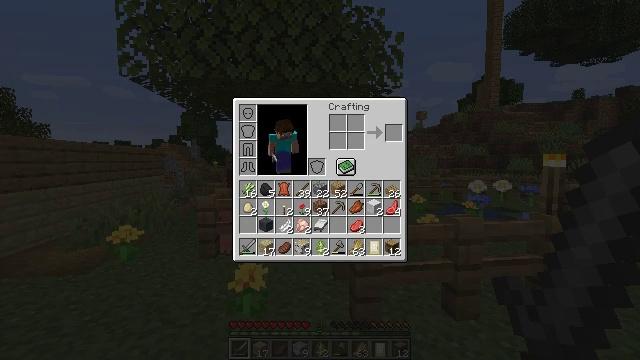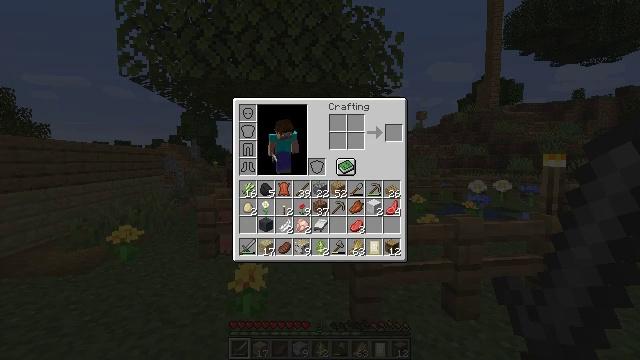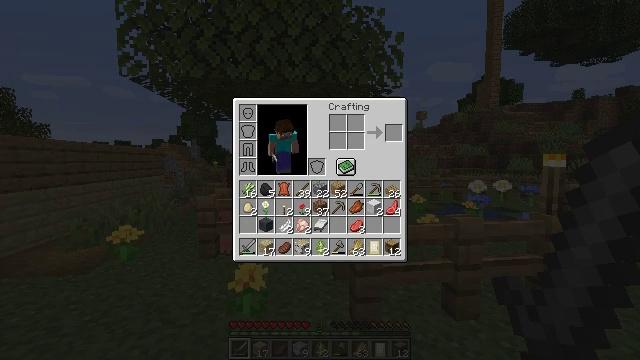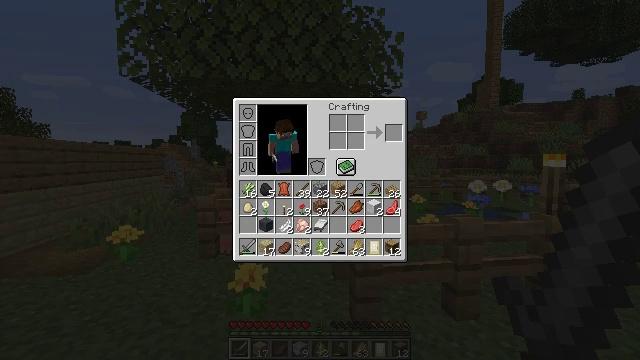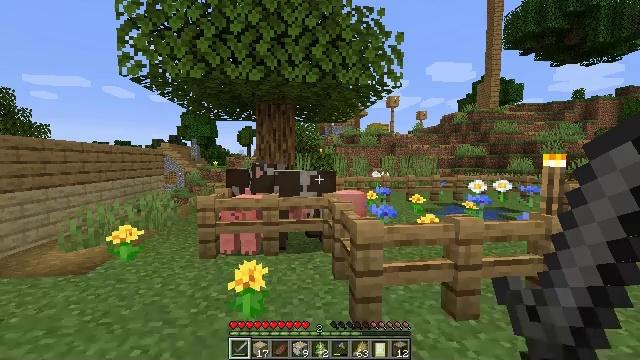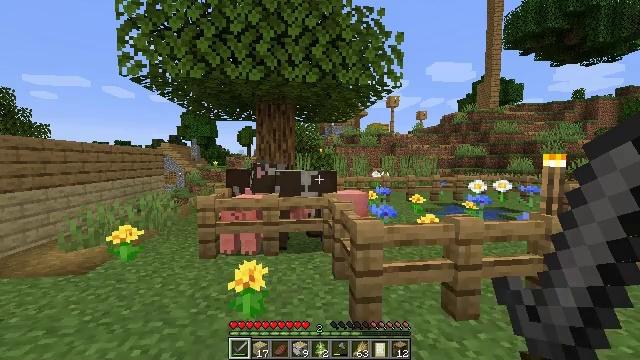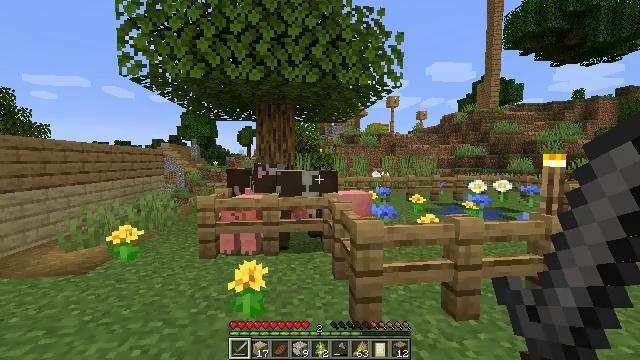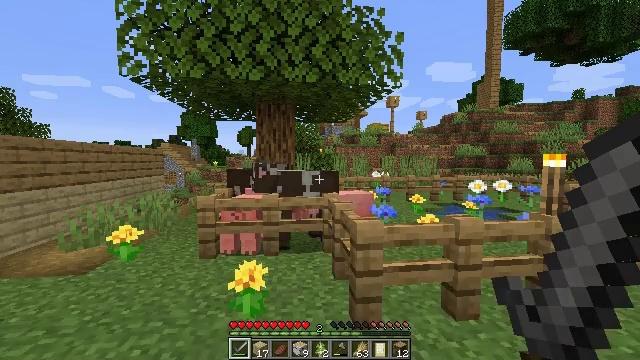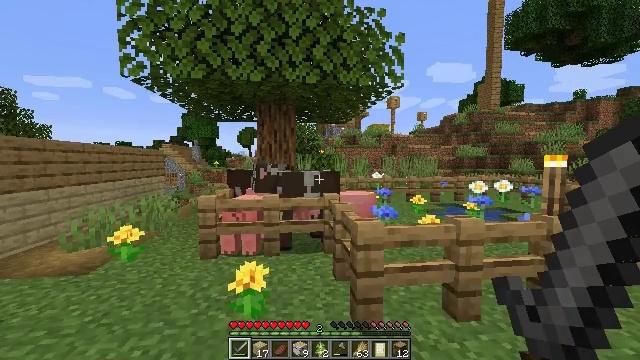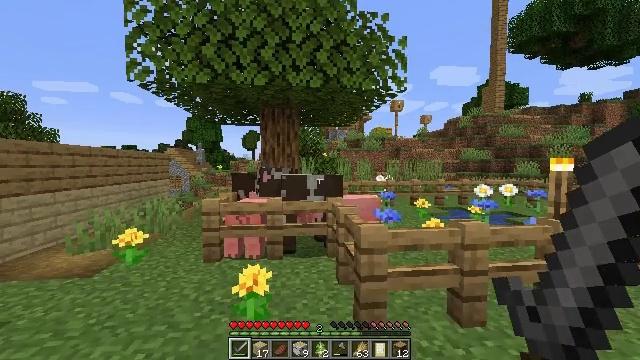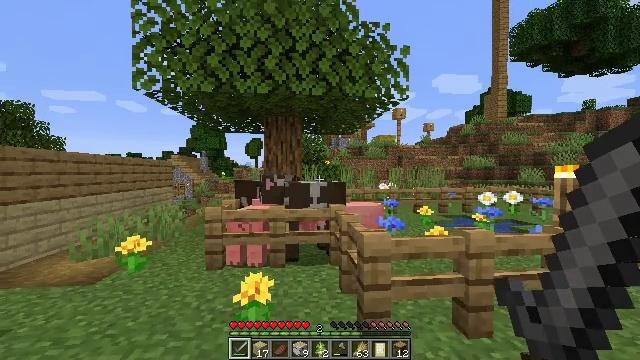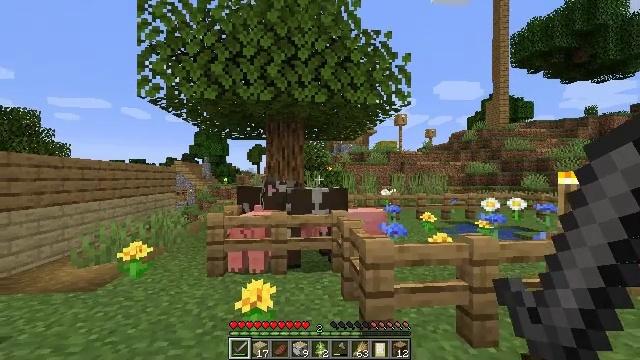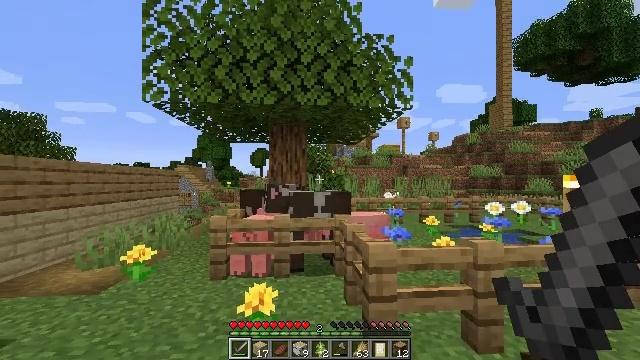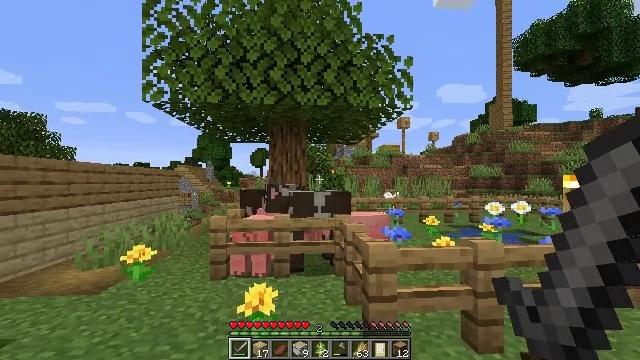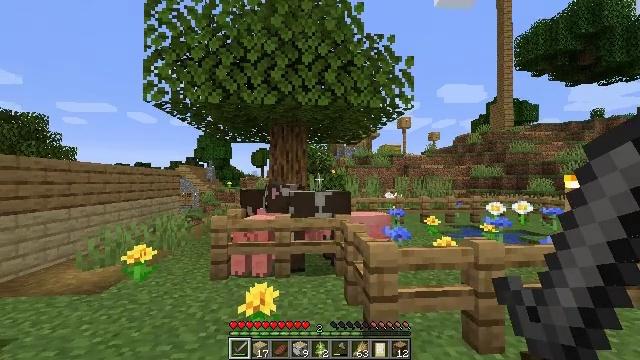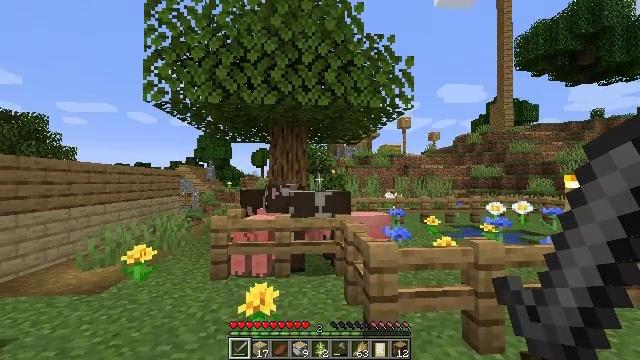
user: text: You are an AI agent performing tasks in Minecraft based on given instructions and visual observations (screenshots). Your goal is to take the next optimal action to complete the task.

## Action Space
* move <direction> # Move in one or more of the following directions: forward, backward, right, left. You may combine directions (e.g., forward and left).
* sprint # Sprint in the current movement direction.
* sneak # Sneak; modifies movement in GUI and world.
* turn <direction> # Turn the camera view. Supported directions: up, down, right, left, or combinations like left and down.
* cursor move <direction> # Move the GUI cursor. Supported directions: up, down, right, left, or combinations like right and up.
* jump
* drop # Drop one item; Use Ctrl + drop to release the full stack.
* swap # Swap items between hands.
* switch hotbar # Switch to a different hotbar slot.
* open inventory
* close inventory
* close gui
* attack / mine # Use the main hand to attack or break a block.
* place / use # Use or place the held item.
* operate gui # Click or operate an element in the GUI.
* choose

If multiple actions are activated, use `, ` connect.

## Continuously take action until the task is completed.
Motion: motion action
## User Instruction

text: Pull up beetroots from the soil.
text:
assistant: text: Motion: no_op
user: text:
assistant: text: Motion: no_op
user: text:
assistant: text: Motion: no_op
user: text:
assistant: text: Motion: close inventory
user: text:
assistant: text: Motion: close inventory
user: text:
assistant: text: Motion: close inventory
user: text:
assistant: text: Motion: close inventory
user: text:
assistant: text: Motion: no_op
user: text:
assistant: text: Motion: no_op
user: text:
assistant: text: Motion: turn up
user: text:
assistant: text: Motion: turn up
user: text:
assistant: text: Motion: no_op
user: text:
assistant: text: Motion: no_op
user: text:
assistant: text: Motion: no_op
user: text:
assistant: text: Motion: no_op
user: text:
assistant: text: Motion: no_op
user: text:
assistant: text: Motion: turn left
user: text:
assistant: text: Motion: no_op
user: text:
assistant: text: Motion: no_op
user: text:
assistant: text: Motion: turn left
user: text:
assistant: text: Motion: turn left and down
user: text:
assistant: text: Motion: turn left and down
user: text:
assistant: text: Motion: turn left
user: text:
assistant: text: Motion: no_op
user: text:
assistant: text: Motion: no_op
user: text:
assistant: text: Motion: no_op
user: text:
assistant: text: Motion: no_op
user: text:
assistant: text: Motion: no_op
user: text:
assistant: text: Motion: no_op
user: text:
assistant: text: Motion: turn left